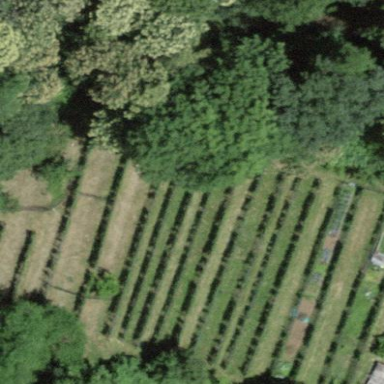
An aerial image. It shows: Vineyard growing grapes.